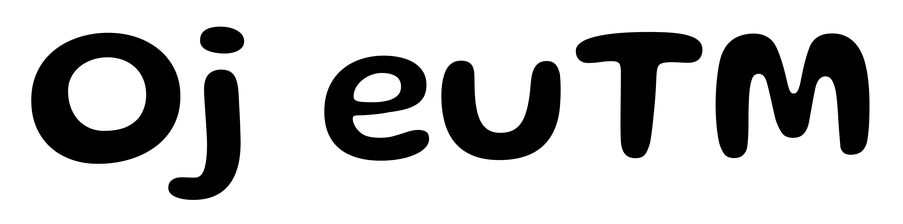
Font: Gluten_Medium